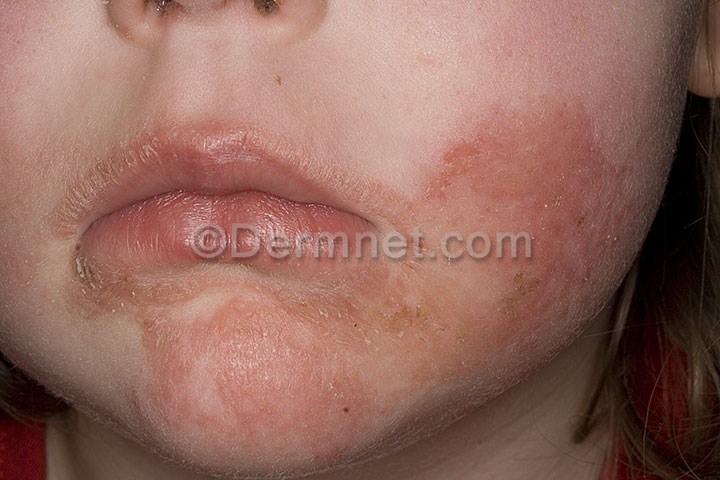
Disease: Atopic Dermatitis Photos